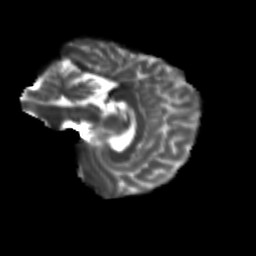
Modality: T2w
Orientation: sagittal
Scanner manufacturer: siemens
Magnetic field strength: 3 T
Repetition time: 9.2 s
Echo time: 0.084 s